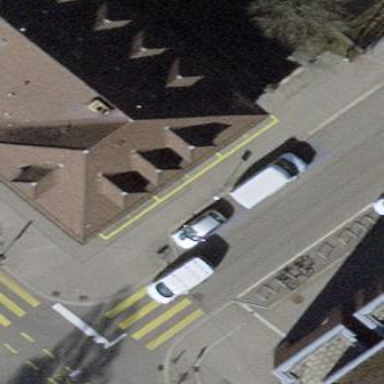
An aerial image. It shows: Parking lane for vehicles.